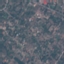
Label: Residential